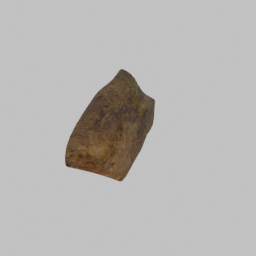
Label: nature